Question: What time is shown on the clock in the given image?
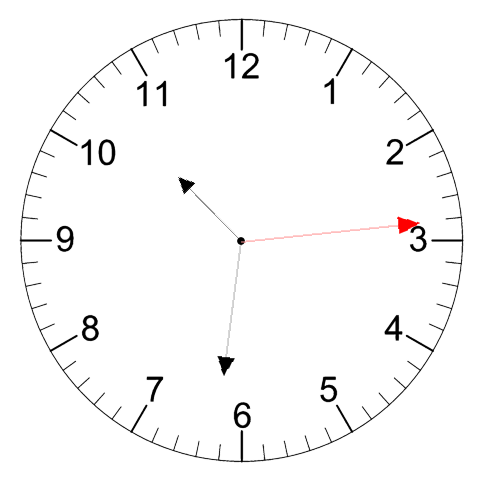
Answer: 10:31:14